The plot shows how the frequency content of a bearing vibration signal evolves over time (STFT spectrogram). Based on the visible evidence, which condition applies: normal, inner_race, outer_race, ball?
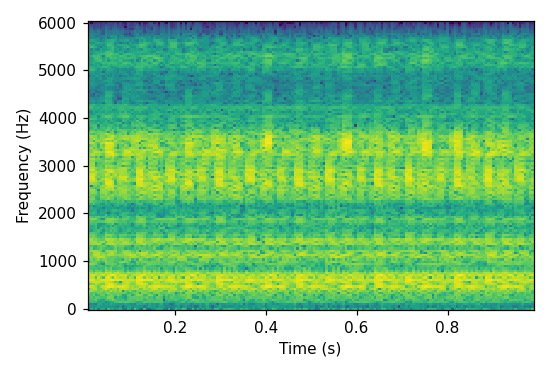
Answer: outer_race